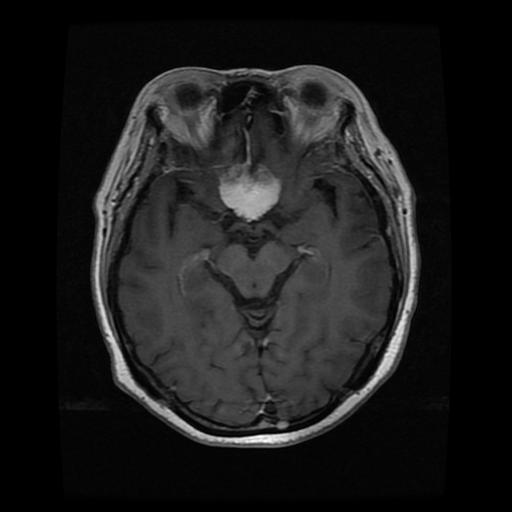
Label: meningioma